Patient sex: M
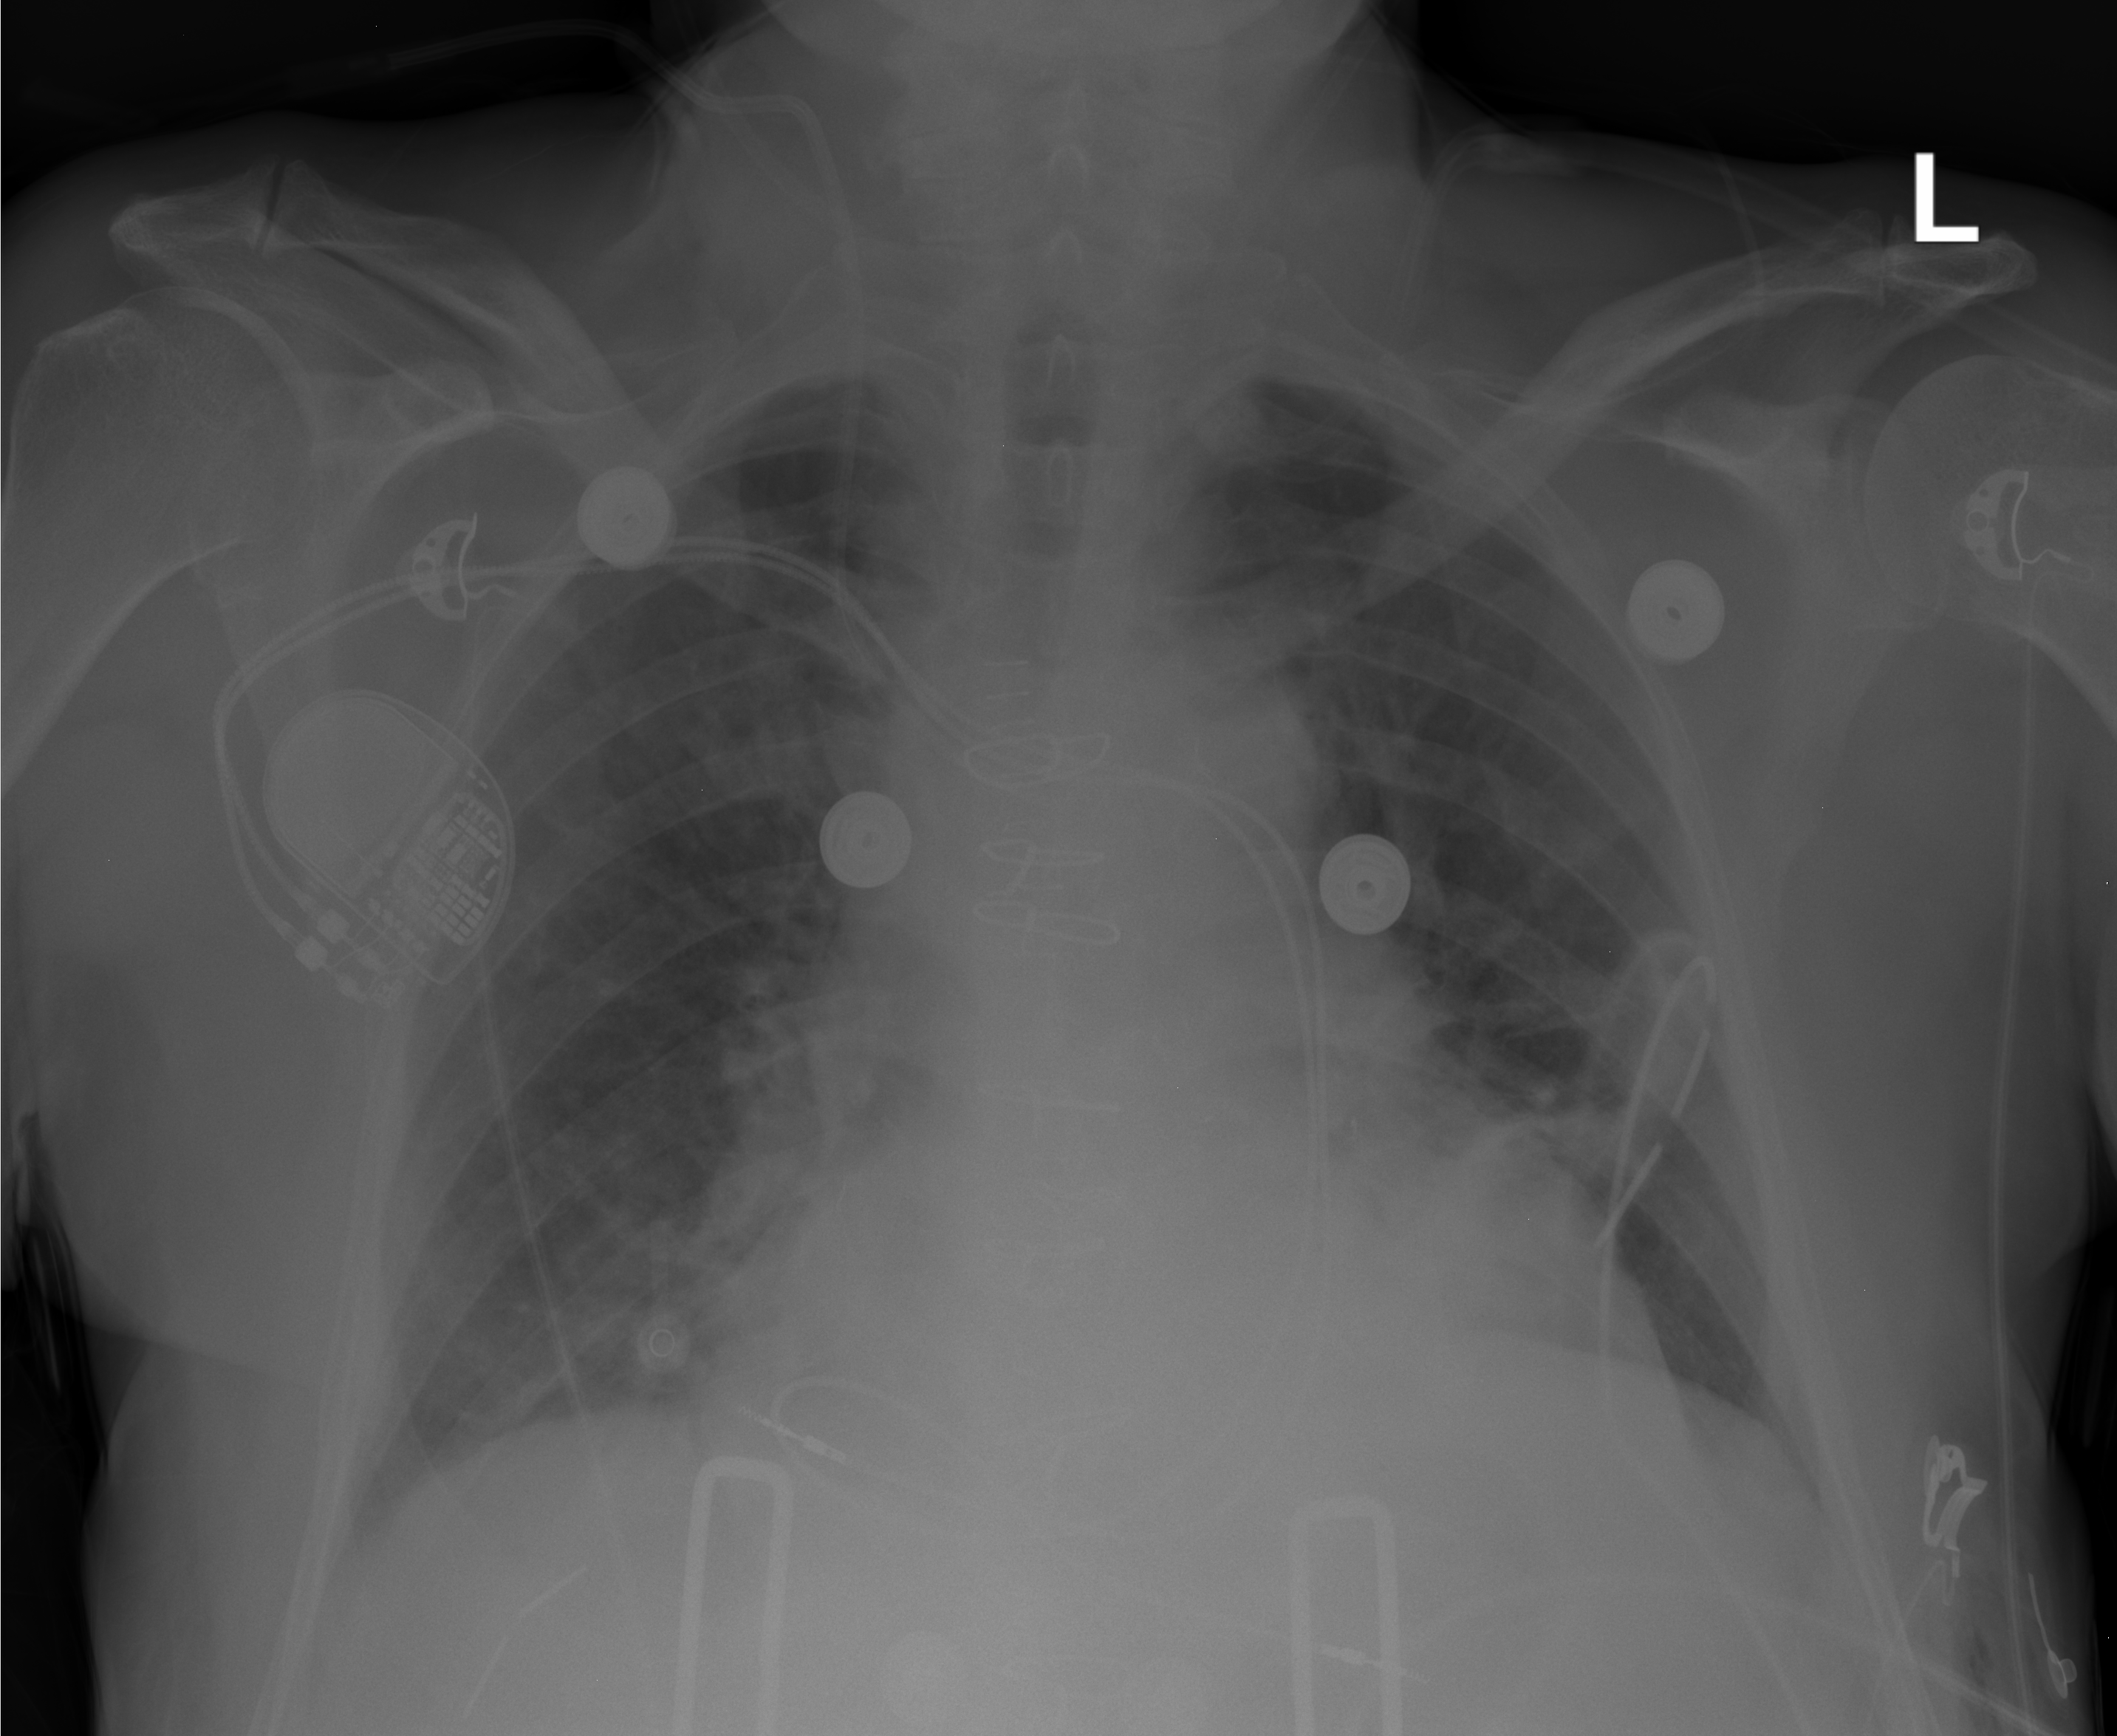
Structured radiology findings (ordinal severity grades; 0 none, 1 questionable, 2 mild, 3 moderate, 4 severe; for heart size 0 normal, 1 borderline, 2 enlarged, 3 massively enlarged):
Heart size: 0
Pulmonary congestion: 0
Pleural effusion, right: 0
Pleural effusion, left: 0
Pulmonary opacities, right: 0
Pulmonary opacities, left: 0
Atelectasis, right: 0
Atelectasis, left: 2